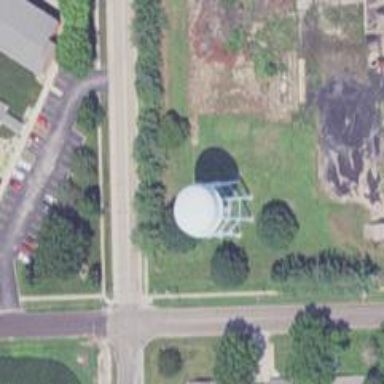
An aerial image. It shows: Water tower that is man-made.